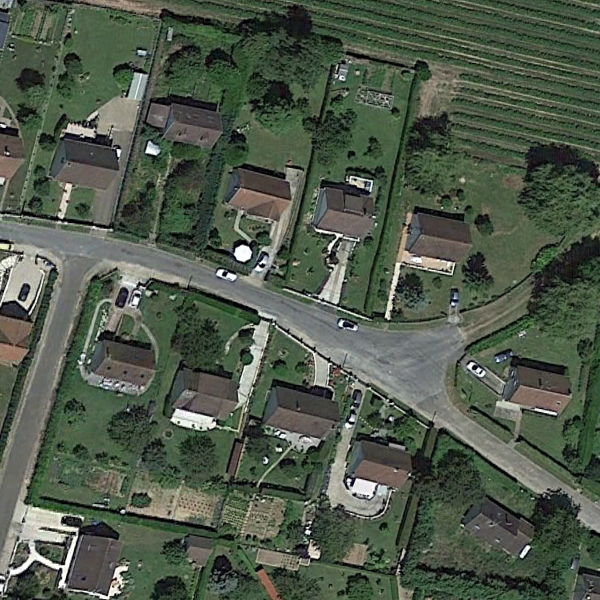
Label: MediumResidential